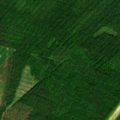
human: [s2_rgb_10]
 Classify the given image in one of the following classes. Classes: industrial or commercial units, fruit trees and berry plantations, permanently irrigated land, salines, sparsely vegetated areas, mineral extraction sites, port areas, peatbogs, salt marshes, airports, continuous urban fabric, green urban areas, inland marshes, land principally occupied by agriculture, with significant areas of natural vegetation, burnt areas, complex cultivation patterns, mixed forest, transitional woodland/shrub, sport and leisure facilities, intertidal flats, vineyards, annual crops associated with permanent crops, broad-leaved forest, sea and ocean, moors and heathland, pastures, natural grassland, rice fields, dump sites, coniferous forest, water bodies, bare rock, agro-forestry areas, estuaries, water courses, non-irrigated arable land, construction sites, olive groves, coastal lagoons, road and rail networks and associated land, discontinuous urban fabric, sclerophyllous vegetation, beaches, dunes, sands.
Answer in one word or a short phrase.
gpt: non-irrigated arable land, coniferous forest, mixed forest